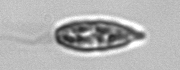
Label: Euglena